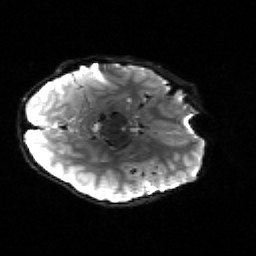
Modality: sbref
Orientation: axial
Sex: male
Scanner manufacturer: siemens
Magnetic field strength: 3 T
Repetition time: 5 s
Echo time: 0.071 s